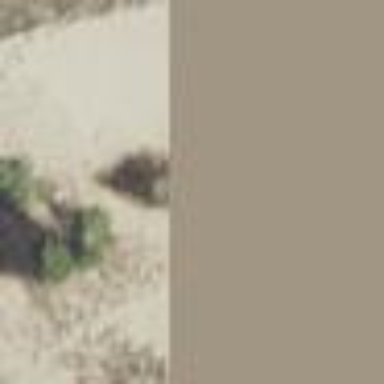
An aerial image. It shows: Natural area covered with sand.